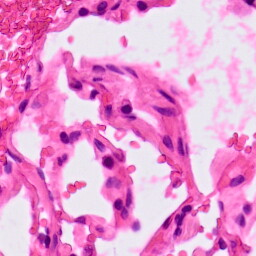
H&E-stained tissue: Lung